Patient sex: F
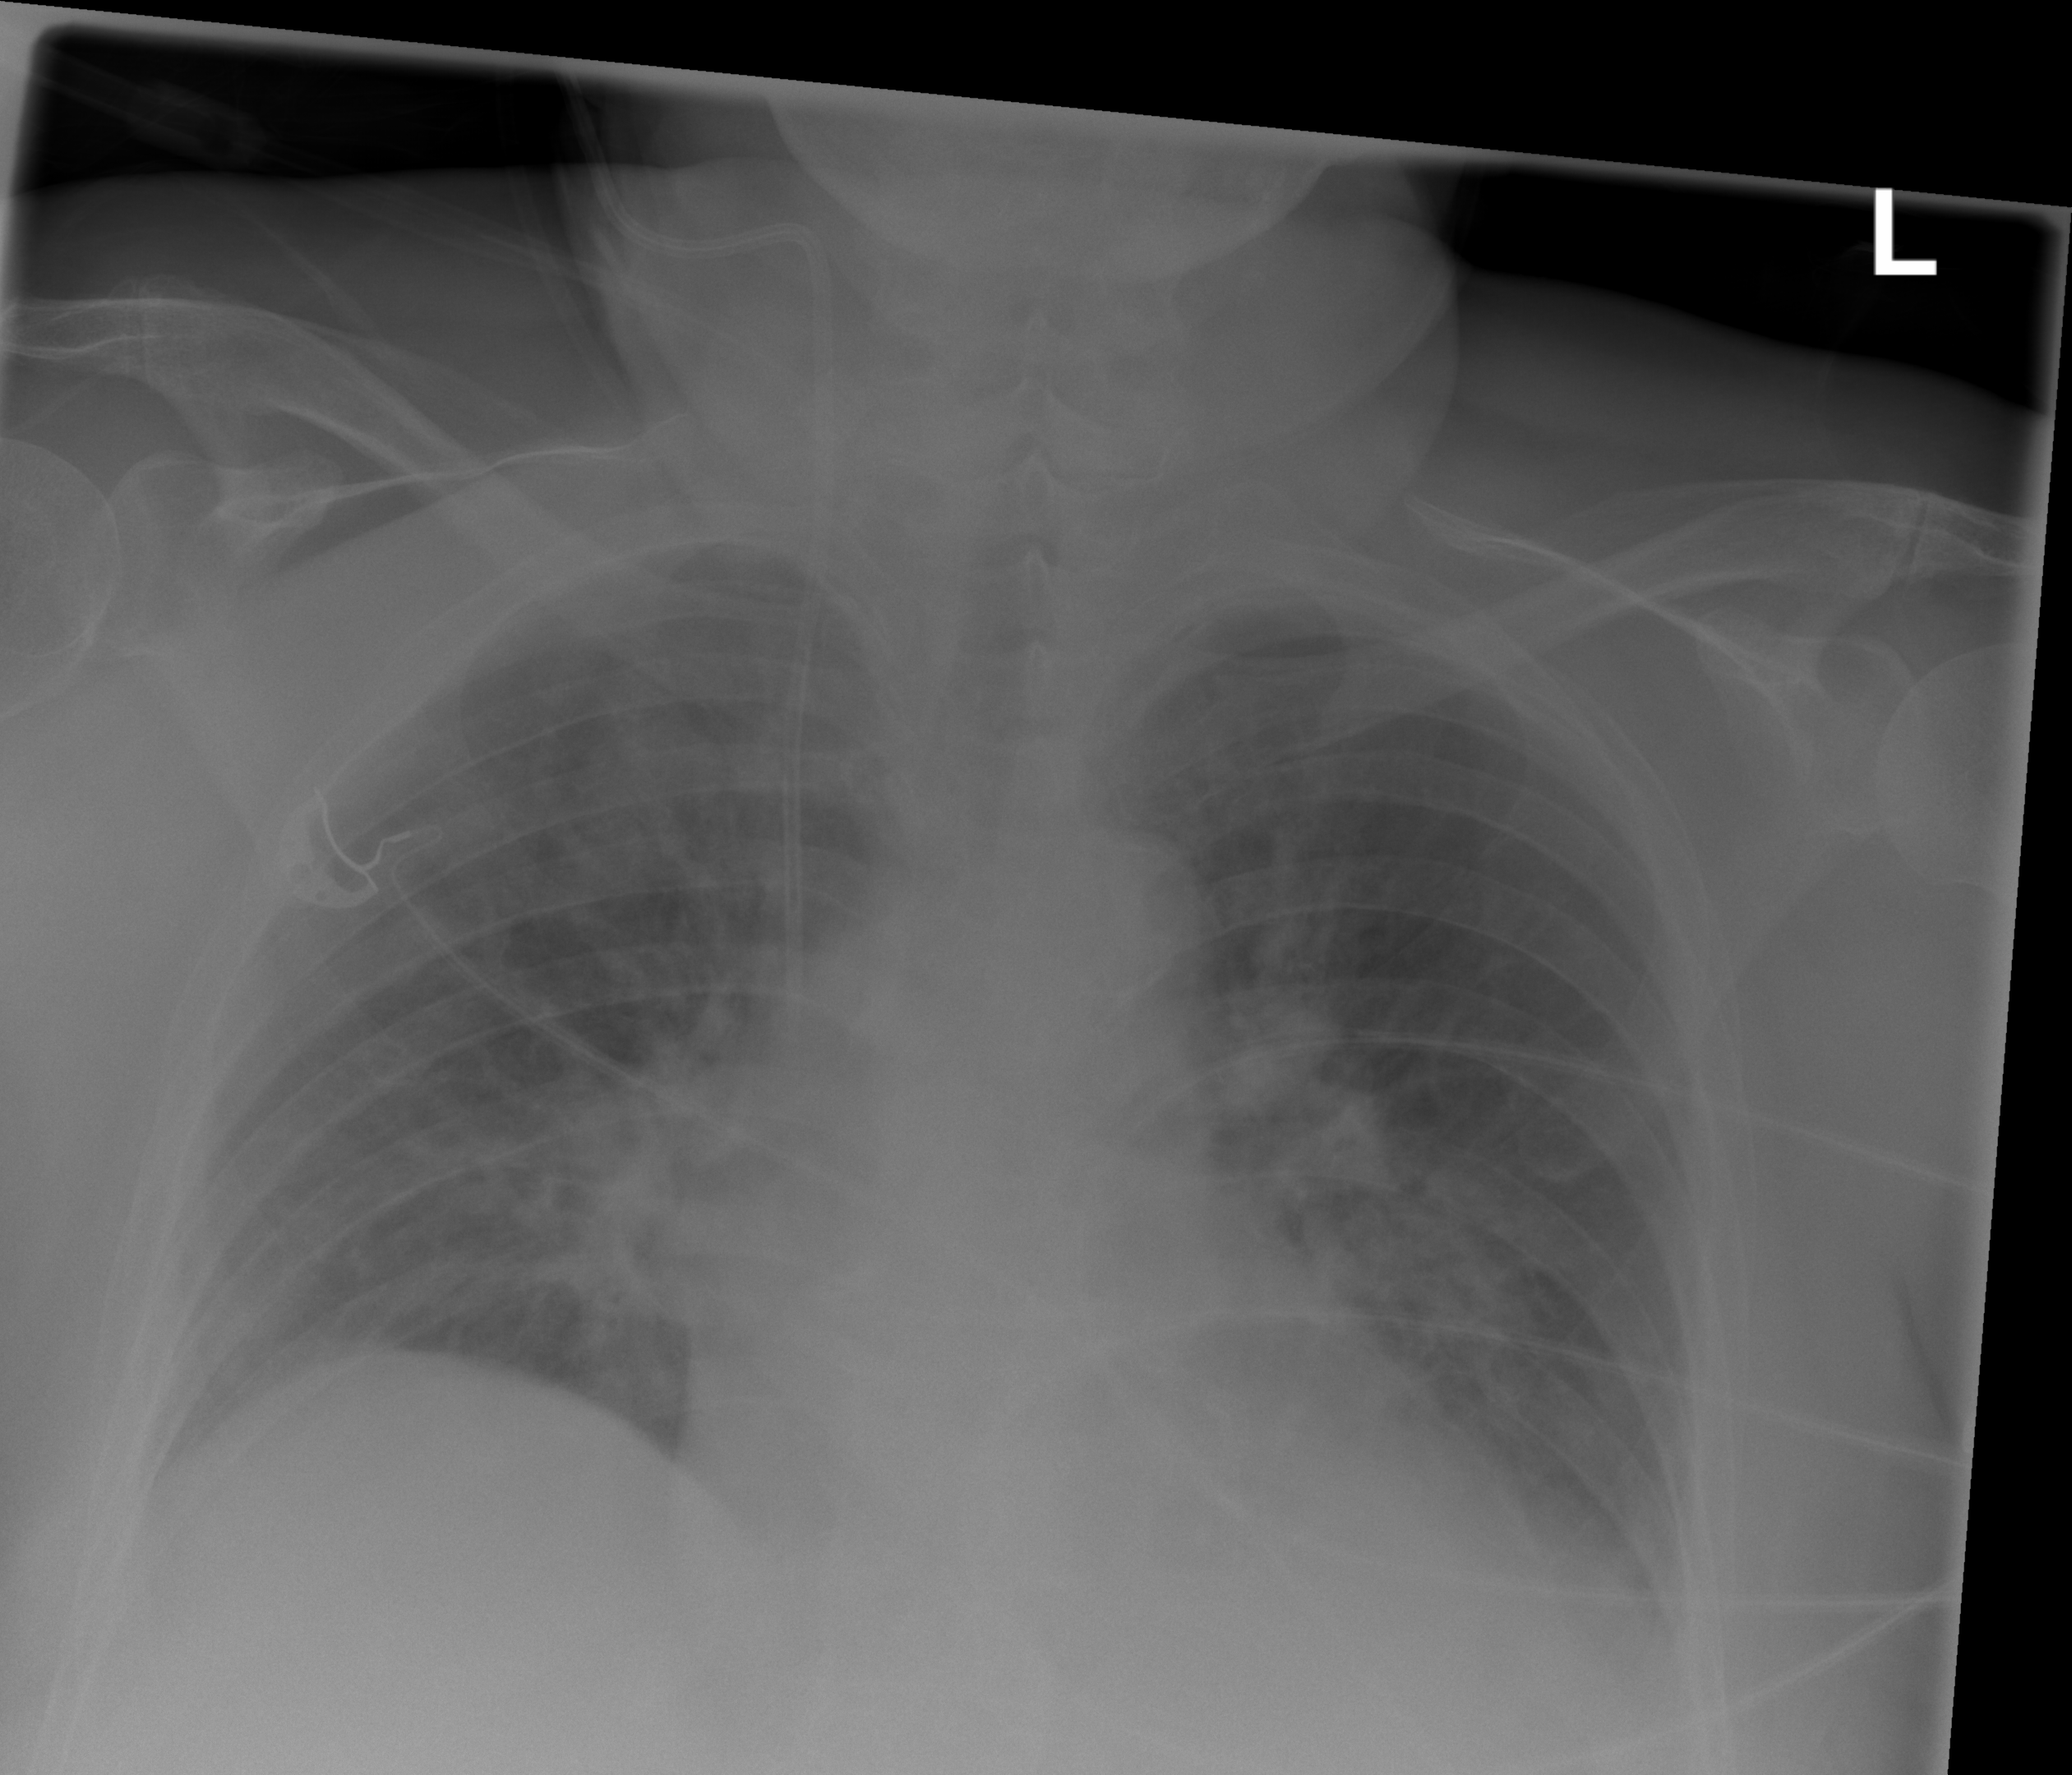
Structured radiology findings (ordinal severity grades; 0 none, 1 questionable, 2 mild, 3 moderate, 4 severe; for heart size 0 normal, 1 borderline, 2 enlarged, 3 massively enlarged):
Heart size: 0
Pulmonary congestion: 2
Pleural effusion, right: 0
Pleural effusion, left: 2
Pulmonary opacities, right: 0
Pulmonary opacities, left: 0
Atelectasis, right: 2
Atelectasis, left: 2